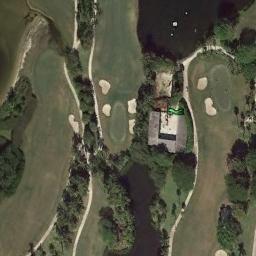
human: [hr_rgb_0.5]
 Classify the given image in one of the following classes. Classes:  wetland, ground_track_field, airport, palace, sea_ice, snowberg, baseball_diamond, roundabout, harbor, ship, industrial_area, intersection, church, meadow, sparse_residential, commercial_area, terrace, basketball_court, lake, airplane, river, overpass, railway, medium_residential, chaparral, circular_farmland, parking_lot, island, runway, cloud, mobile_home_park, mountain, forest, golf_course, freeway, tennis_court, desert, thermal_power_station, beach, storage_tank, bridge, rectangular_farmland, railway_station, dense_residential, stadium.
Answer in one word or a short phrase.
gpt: golf_course